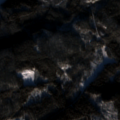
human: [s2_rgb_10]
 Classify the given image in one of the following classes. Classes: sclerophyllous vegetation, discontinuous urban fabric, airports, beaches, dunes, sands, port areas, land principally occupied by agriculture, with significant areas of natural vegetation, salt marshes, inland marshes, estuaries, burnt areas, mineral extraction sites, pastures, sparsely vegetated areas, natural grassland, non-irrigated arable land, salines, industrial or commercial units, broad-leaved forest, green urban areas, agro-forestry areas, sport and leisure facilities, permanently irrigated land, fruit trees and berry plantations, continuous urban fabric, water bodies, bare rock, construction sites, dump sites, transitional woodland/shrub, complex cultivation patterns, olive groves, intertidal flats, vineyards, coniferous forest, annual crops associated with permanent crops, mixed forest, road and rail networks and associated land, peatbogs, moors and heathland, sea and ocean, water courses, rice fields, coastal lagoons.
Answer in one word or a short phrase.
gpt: coniferous forest, mixed forest, water bodies